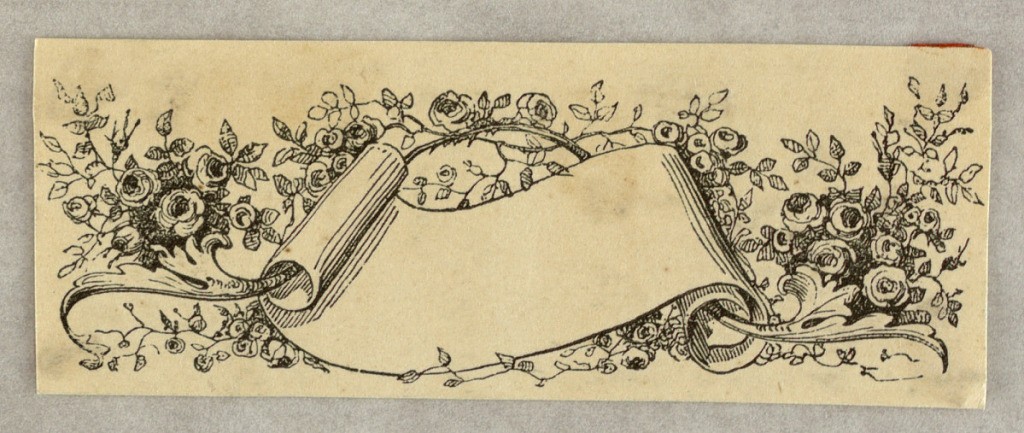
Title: Vignette
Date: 1840–1850
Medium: Glyphograph on paper
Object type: glyphograph
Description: Waved unnaturalistic rose stem and a paper scroll.